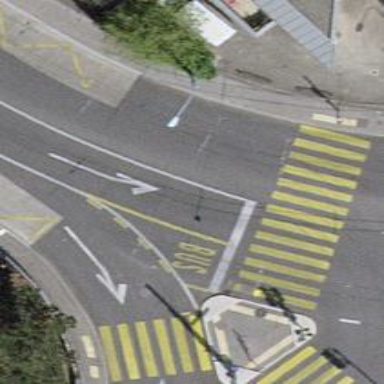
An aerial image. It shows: Tertiary road with trolley wires. The road has bus lane on the left and shared bus/cycle lane on the left side.